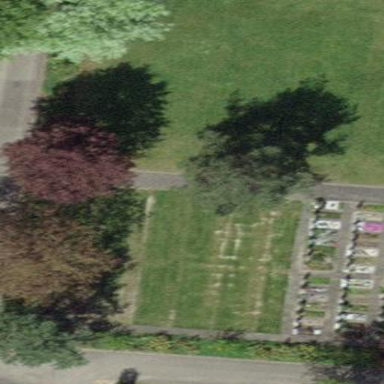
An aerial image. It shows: Grave yard.